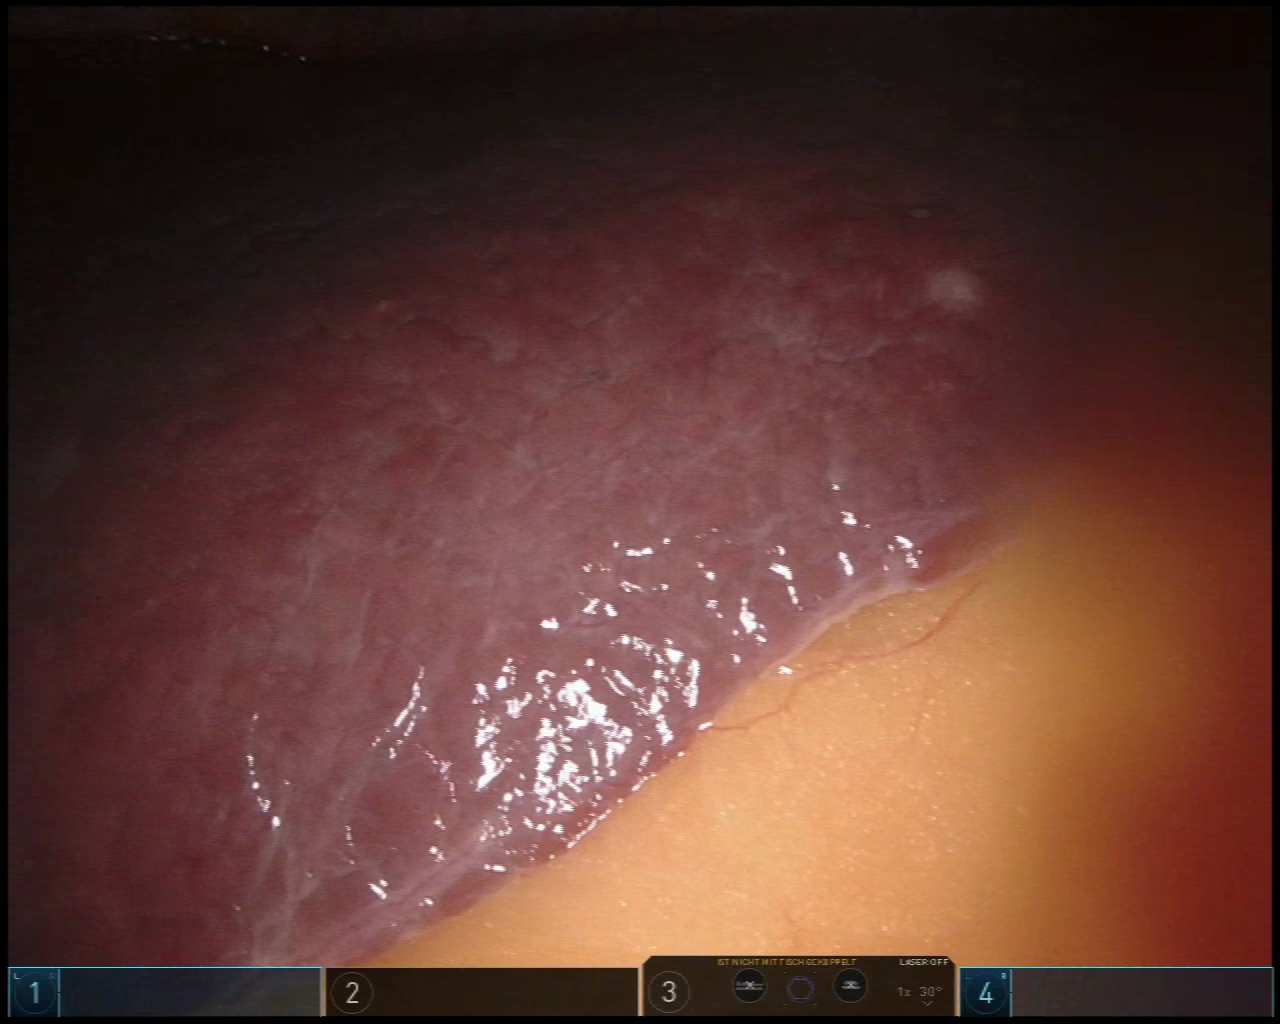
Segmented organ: liver
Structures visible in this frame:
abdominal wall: yes
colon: no
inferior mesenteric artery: no
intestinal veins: no
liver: yes
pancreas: no
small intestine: no
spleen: no
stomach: no
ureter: no
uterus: no
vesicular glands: no